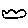
Label: cloud